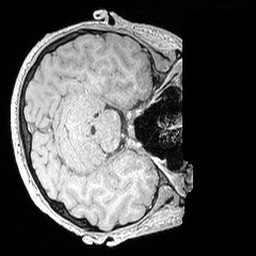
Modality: MP2RAGE
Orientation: axial
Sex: male
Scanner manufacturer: siemens
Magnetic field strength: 3 T
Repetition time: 5 s
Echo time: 0.00292 s